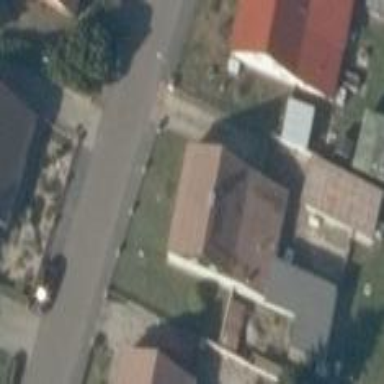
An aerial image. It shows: Detached building.